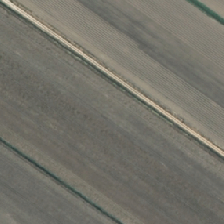
Land cover: shortrotation_cropland